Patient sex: M
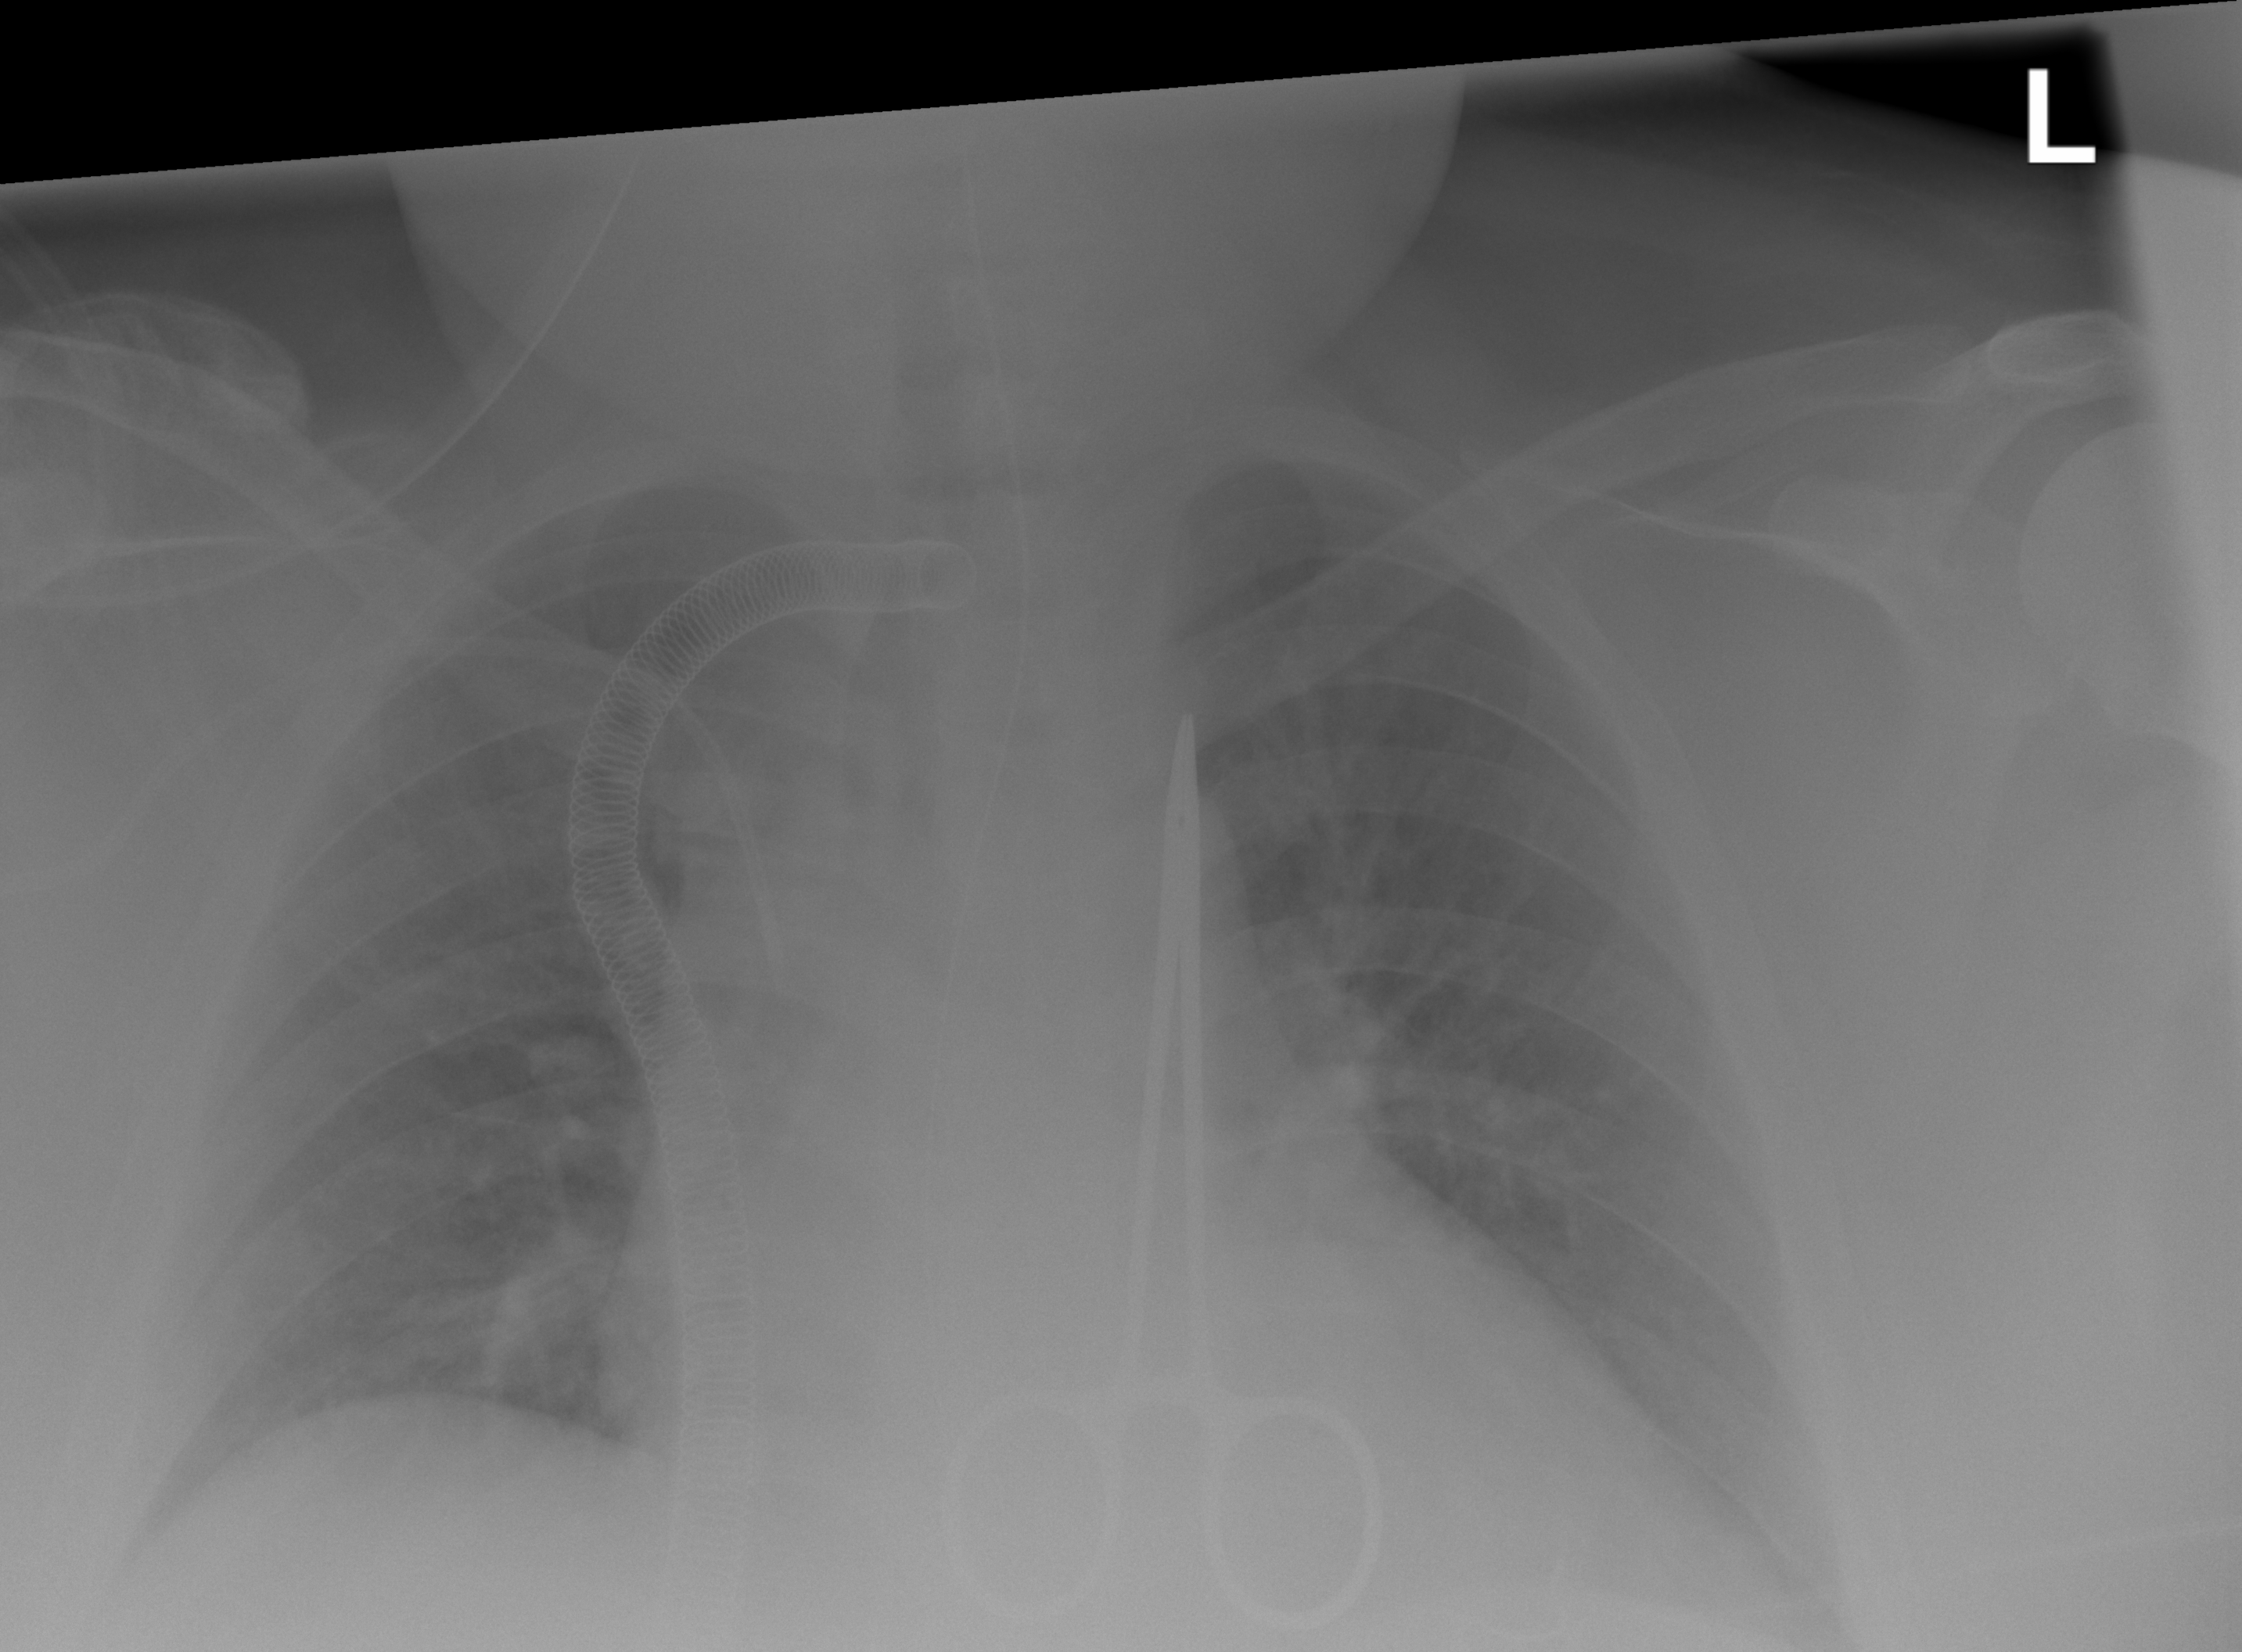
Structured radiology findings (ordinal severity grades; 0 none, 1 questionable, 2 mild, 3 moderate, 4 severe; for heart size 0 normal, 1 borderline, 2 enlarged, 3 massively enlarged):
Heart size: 0
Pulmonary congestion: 2
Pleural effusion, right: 0
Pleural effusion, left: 1
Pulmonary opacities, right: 0
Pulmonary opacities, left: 0
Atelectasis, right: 0
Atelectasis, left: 0